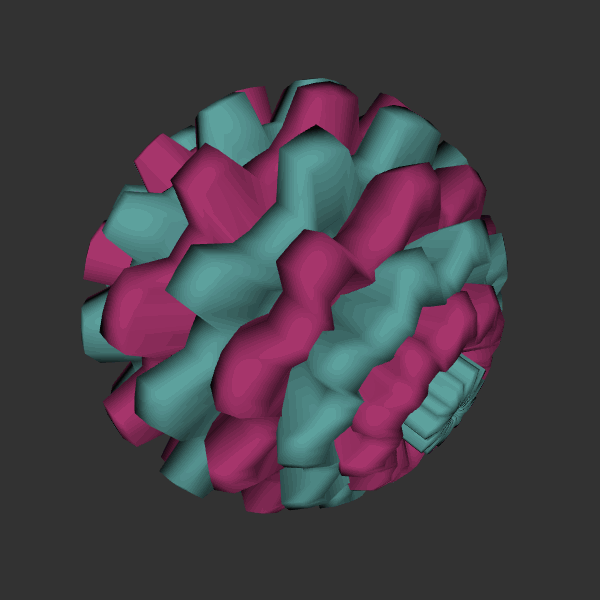
Background: dark